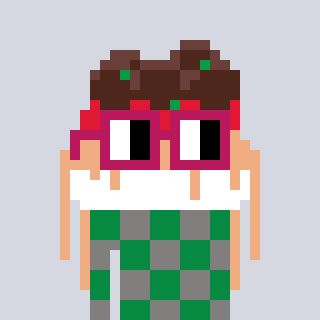
a pixel art character with square dark red glasses, a spaghetti-shaped head and a bluegrey-colored body on a cool background